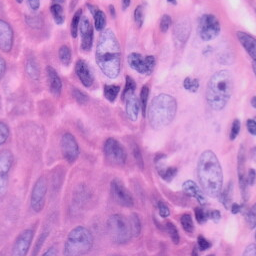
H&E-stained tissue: Skin